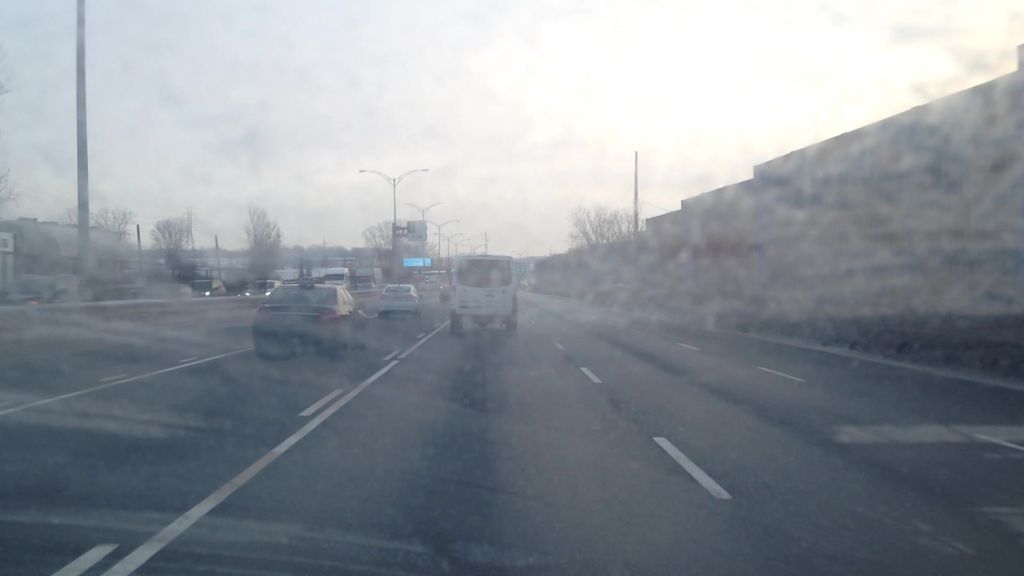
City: montreal